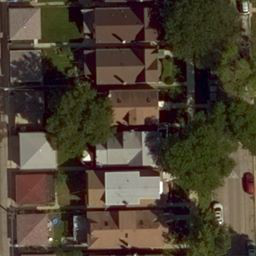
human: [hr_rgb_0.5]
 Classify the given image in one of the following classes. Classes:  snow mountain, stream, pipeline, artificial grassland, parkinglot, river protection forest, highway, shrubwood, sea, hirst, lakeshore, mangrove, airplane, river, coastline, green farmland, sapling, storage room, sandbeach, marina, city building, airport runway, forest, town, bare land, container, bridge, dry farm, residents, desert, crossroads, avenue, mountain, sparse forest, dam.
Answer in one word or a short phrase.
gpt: residents